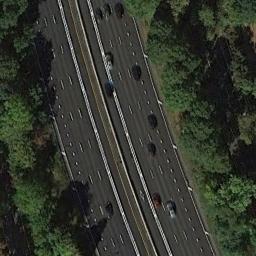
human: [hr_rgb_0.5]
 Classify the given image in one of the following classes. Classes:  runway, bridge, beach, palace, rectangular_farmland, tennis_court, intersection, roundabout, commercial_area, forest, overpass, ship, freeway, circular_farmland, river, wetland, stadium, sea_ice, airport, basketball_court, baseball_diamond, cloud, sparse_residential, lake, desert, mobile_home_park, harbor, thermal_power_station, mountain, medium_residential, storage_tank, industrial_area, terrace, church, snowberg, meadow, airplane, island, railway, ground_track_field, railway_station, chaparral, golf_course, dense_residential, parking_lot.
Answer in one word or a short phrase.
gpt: freeway